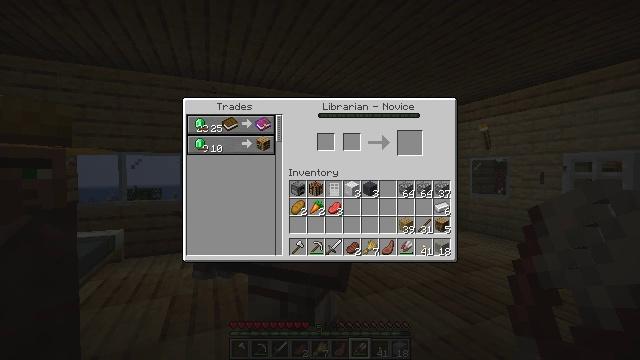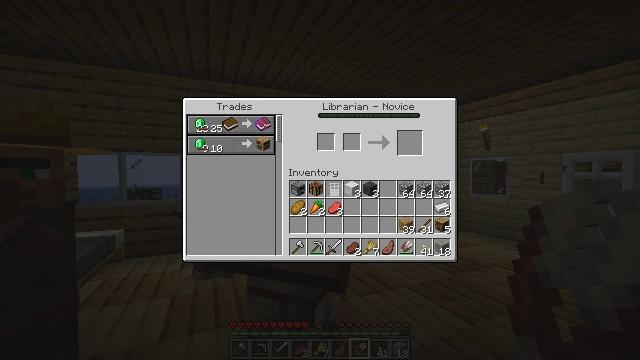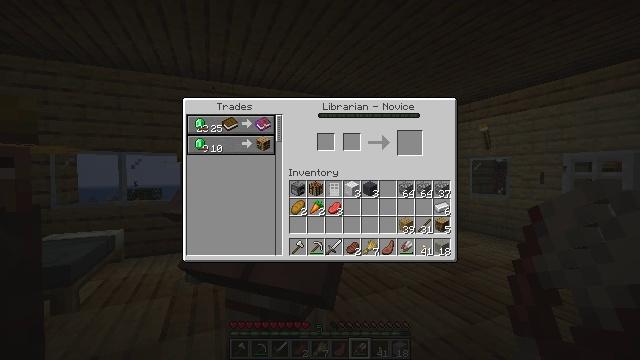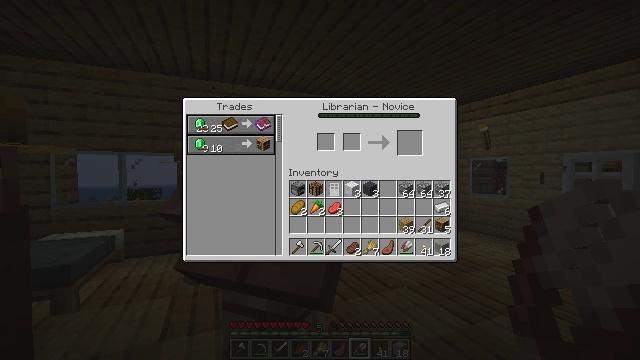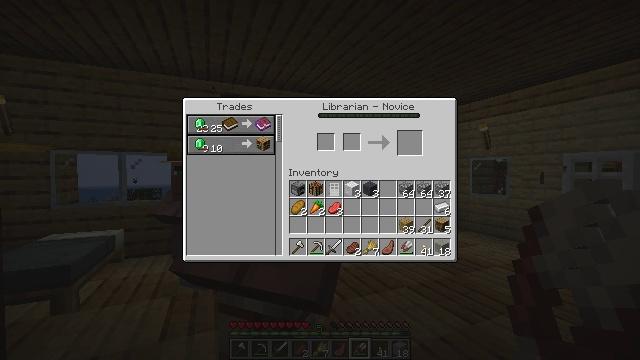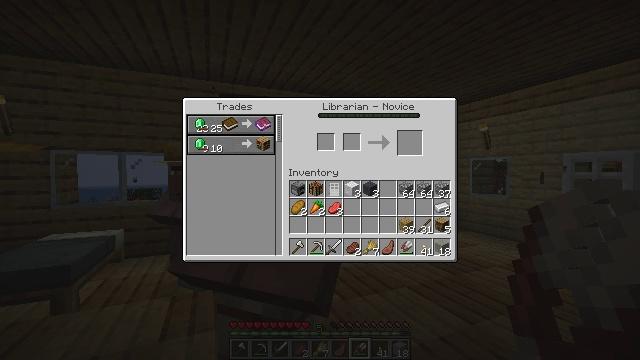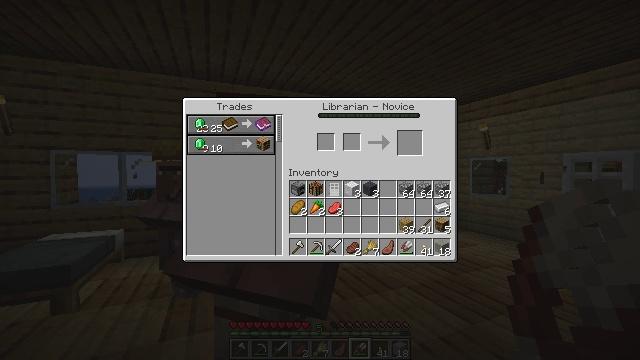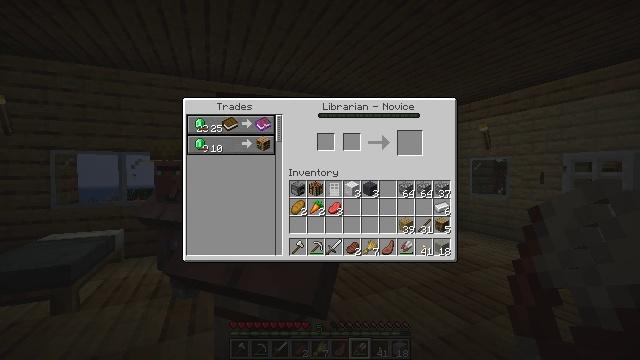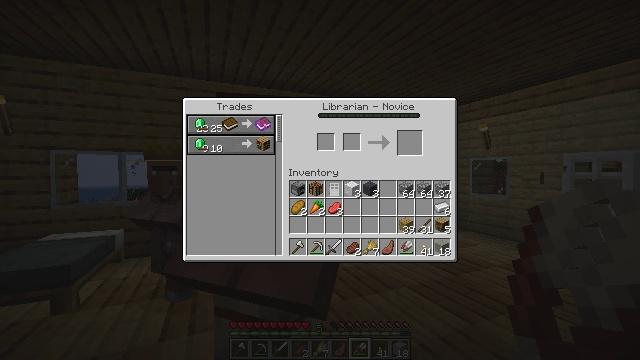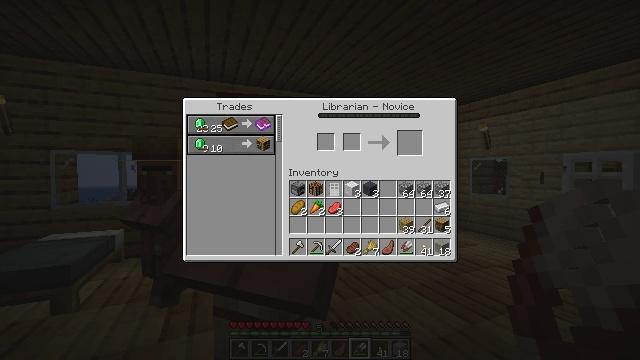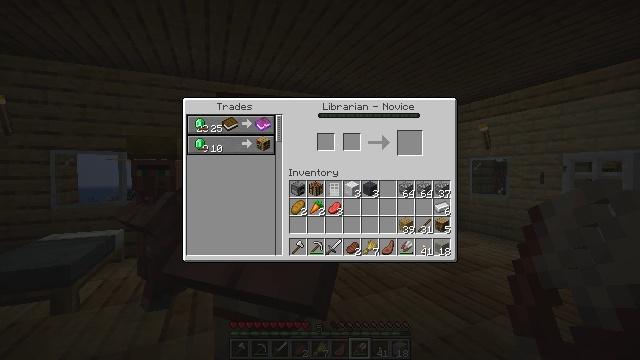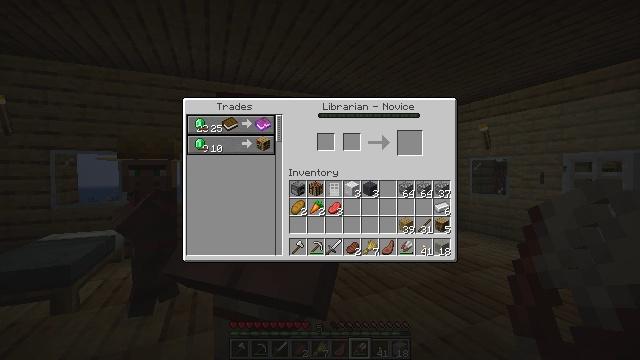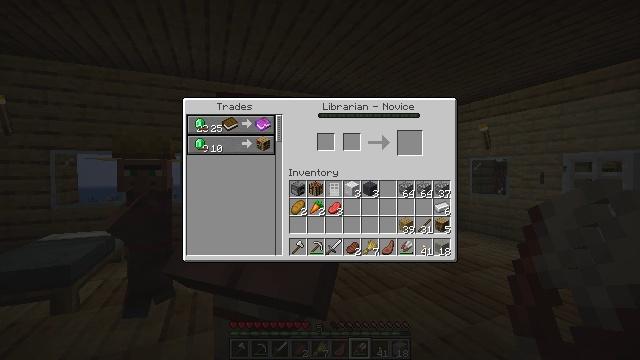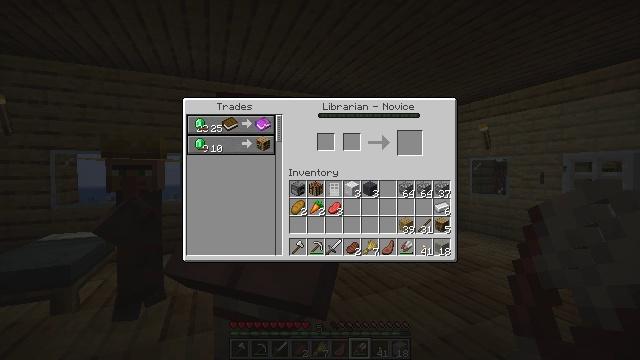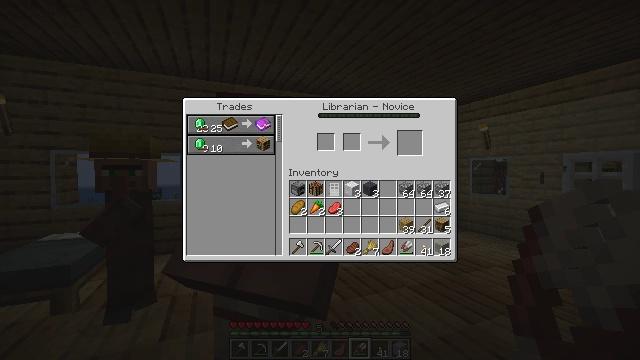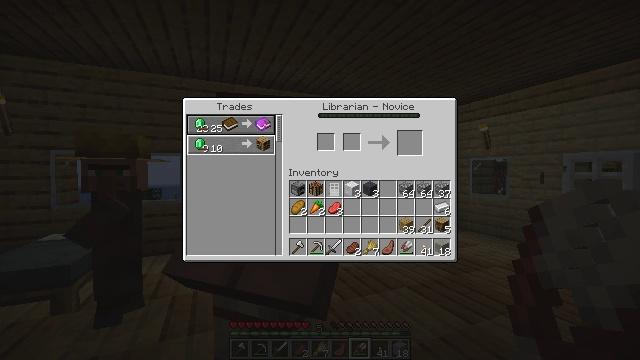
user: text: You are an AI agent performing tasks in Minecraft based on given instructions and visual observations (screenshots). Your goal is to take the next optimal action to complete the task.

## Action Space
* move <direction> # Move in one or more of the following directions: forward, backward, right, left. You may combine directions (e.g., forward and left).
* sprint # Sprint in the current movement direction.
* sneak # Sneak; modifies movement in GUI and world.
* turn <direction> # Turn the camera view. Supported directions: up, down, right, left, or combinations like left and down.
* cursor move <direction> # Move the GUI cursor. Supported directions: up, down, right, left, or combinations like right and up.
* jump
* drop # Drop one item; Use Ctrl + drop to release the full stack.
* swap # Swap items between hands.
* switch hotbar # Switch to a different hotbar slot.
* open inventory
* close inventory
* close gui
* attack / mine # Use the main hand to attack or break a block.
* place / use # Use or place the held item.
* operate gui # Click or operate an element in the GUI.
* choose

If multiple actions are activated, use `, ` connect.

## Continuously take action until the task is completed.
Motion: motion action
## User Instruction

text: Craft a gray bed.
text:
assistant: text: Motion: no_op
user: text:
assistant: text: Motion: cursor move down
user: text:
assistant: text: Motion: cursor move right
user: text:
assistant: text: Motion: cursor move right
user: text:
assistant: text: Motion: no_op
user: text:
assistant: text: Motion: no_op
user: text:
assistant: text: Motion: no_op
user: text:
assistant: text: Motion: no_op
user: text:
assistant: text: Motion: no_op
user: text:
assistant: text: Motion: no_op
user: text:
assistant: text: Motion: cursor move left and up
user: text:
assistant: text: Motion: no_op
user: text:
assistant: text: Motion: cursor move left
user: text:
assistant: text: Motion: cursor move left
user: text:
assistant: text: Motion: no_op
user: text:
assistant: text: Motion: no_op
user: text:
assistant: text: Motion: no_op
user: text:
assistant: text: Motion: no_op
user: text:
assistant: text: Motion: no_op
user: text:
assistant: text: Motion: cursor move up
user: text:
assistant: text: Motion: no_op
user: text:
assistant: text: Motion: no_op
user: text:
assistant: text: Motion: no_op
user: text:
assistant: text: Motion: no_op
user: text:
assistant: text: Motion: no_op
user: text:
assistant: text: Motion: no_op
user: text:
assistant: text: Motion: no_op
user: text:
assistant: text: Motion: no_op
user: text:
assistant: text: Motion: no_op
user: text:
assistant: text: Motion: no_op